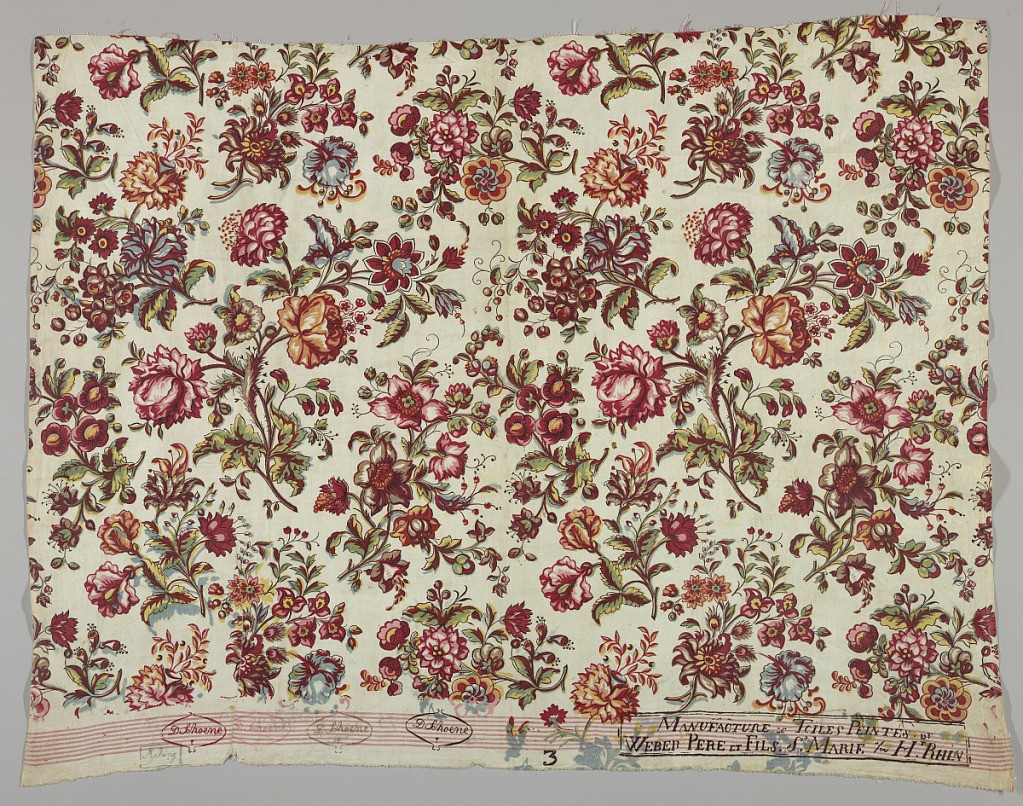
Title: Chef de piece
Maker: Weber Pere et fils, after 1810
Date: ca. 1850
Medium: cotton Technique: block printed on plain weave with blocks for red, pink, brown, black, blue and yellow
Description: Polychrome massed floral sprays. There are seven floral sprays in each minimum unit.